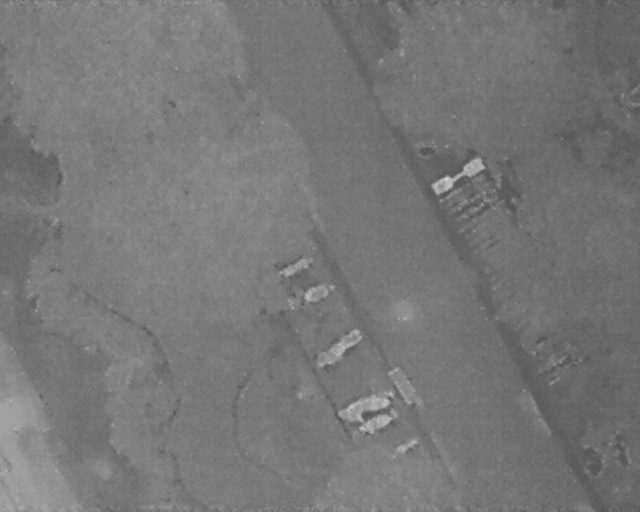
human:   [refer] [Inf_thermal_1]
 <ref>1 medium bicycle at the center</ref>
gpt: <box>[[45, 48, 47, 56, 151]]</box>